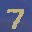
Label: 7